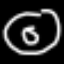
Label: donut